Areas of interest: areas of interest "Beijing First Experimental Primary School (Honglian Branch)"
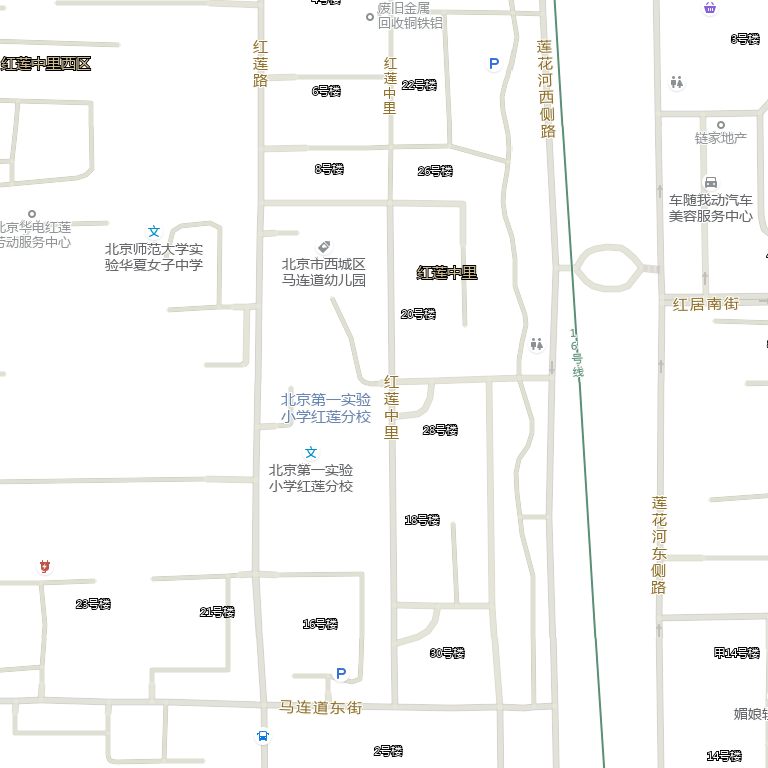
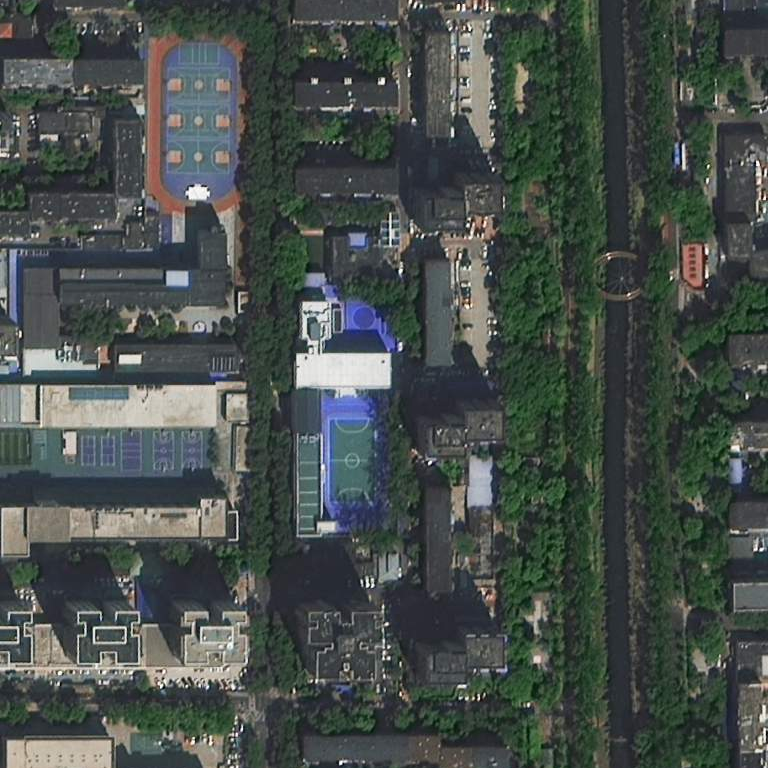